Question: I a have microchip <URL>.
I use it as feedback machine.
I attached it to windows server 2003 x64. Then i used microchips mcp2200 driver and Managed SimpleIO DLL in my C# app.
In C# i use time with frequency 500 ms to check if button was pressed. After hour or two server has constant high cpu usage. If i kill C# program, all is ok. How can i lover cpu usage? Or my code has wrong?
Some code:
'''
void timer1_Tick(object sender, EventArgs e)
{
if (DateTime.Now.ToString("HH") == _turnOffApp) Environment.Exit(0); //after working hours, turn off app. Task scheduler will start it at 8 AM
if (btn_down == 99)
{ //if button is UP
bool connStatus = SimpleIOClass.IsConnected();
if (connStatus)
{
lblConnStatus.Text = "Connected";
unsafe
{
uint rez1 = 2;
uint* rez = &rez1;
for (uint i = 0; i < 8; i++)
{
if (i == 5 || i == 7) continue; //unused pins
rez1 = 2;
if (SimpleIOClass.ReadPin(i, rez))
{
string rez11 = rez1.ToString();
this.Controls["label" + i.ToString()].Text = rez1.ToString();
if (rez1.ToString() == "0") // 0 = button down, 1 = button up
{
RegisterButton(i);
i = 8;
continue;
}
}
else
{
try { this.Controls["label" + i.ToString()].Text = "ReadPinErr"; }
catch { }
}
}
}
}
else
{
lblConnStatus.Text = "NOT Connected";
}
}//end btn_down == 99
}
void RegisterButton(uint poga)
{
btn_down = poga;
device = Device(poga);
CheckUserInput();
}
void SendBtnToServer(string btn)
{
try
{
string uri = @"http://web-server.lan/pogas.php?device="+ device+ "&p=" + btn;
WebClient clietn = new WebClient();
clietn.Headers.Add("Cache-Control", "no-cache");
clietn.CachePolicy = new System.Net.Cache.RequestCachePolicy(System.Net.Cache.RequestCacheLevel.NoCacheNoStore);
clietn.DownloadString(uri);
clietn.Dispose();
}
catch (Exception ex) { try { File.AppendAllText(logFails, DateTime.Now.ToString() + " " + ex.ToString() + "
"); } catch { } }
}
void CheckUserInput()
{
Thread.Sleep(2000); //wait 2 sec until user releases button
bool connStatus = SimpleIOClass.IsConnected();
if (connStatus)
{
lblConnStatus.Text = "Connected";
unsafe
{
uint rez1 = 2;
uint* rez = &rez1;
string ctrName = "label" + btn_down.ToString();
if (SimpleIOClass.ReadPin(btn_down, rez))
{
if (rez1.ToString() == "1") // poga atlaista
{
// register button press
if (btn_down == Pogas["smaids"]) { OSD(":)"); new Thread(() => SendBtnToServer("1")).Start(); }
if (btn_down == Pogas["neitrals"]) { OSD(":|"); new Thread(() => SendBtnToServer("2")).Start(); }
if (btn_down == Pogas["bedigs"]) { OSD(":("); new Thread(() => SendBtnToServer("3")).Start(); }
if (btn_down == Pogas["smaids2"]) { OSD(":)"); new Thread(() => SendBtnToServer("1")).Start(); }
if (btn_down == Pogas["neitrals2"]) { OSD(":|"); new Thread(() => SendBtnToServer("2")).Start(); }
if (btn_down == Pogas["bedigs2"]) { OSD(":("); new Thread(() => SendBtnToServer("3")).Start(); }
}
}
else this.Controls[ctrName].Invoke(new Action(() => this.Controls[ctrName].Text = "Read pin ERROR (Release)"));
}
}
else
{
lblConnStatus.Text = "NOT Connected";
}
btn_down = 99;
}// CheckUserInput
'''
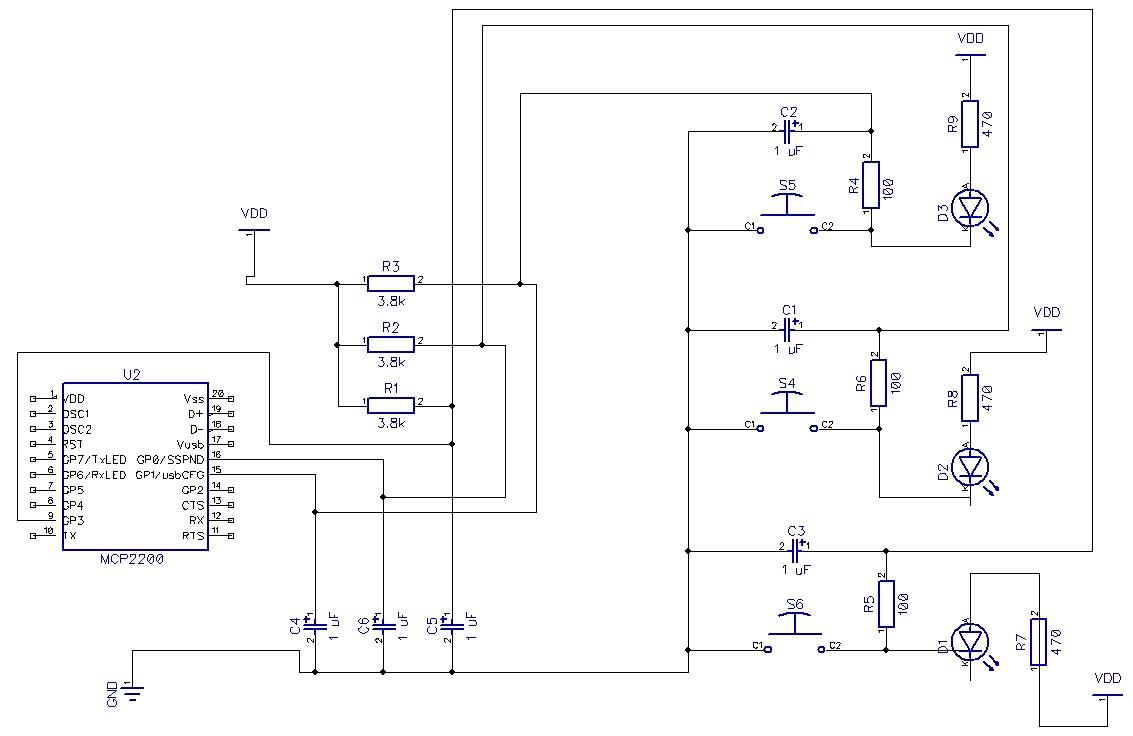
Answer: Answer is: C# app is restarted every hour via Scheduled job. No more high cpu usage.